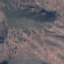
Land use / land cover: HerbaceousVegetation